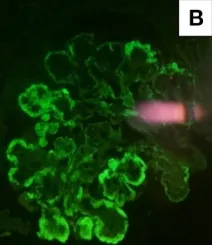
Involving glomerular capillary walls and, occasionally, the mesangium, while it resulted negative for k-light chain.
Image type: pathology (immunostaining)